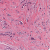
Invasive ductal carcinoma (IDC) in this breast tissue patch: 1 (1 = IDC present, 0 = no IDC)